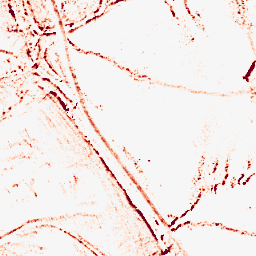
Category: morphological
Decomposition family: morphological_rect
Decomposition parameters: operation: opening
width: 5
height: 5
Upsampling method: bilinear
Upsampling parameters: scale: 4
Upsampling scale: 4